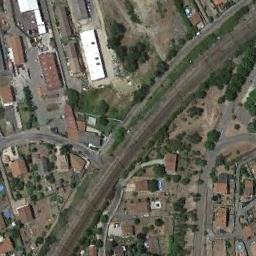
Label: railway